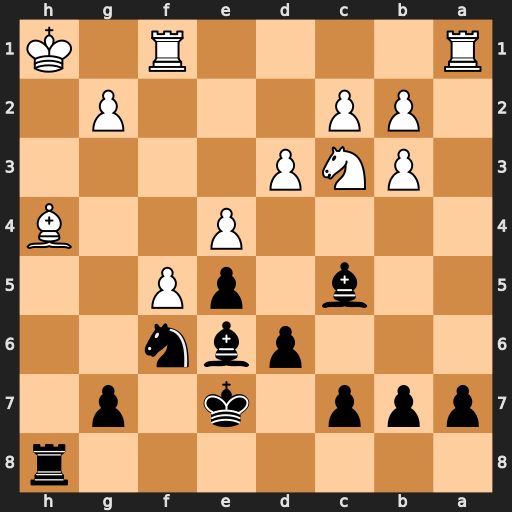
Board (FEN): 7r/ppp1k1p1/3pbn2/2b1pP2/4P2B/1PNP4/1PP3P1/R4R1K
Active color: b
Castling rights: -
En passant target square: -
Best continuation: Rxh4#